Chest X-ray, PA view. Patient: 56 years old, sex M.
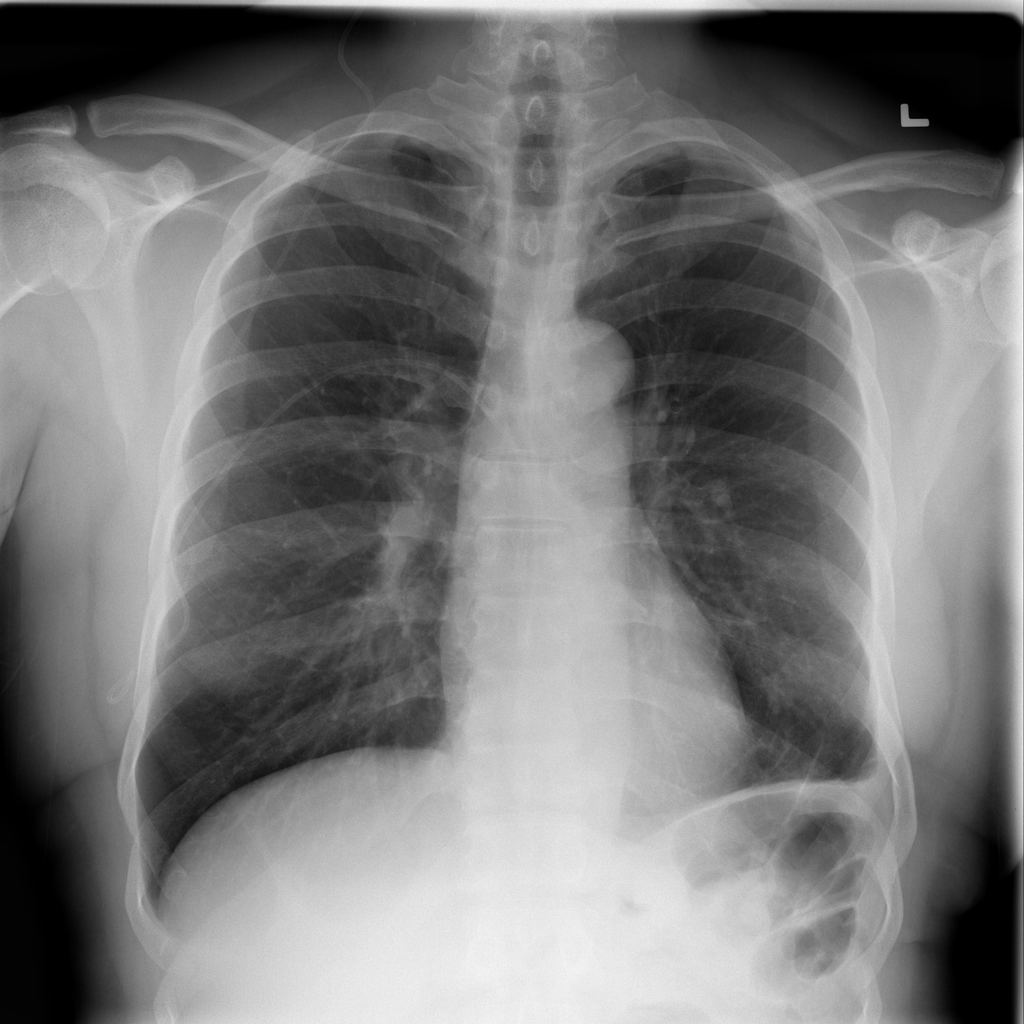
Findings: Infiltration